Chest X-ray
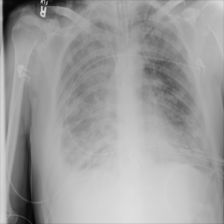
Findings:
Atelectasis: negative
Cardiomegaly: negative
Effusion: positive
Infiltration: positive
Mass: negative
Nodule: negative
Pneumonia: negative
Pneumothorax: negative
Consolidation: positive
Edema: negative
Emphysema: negative
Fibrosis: negative
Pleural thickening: positive
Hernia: negative